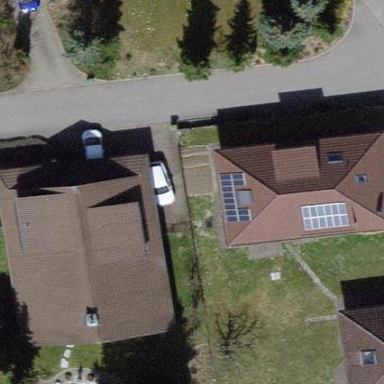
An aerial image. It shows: Simple house.